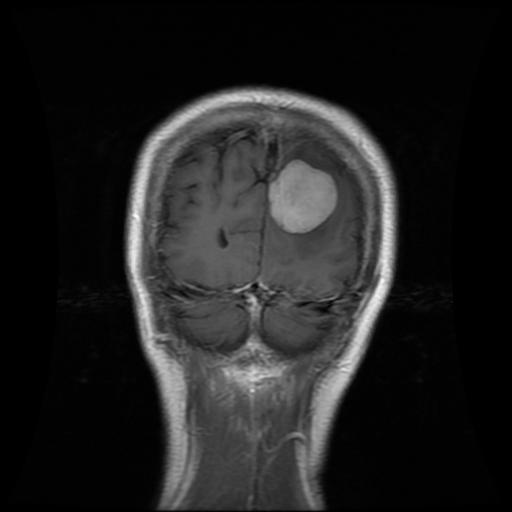
Label: meningioma